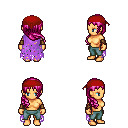
a pixel art fantasy rpg character, female body template, human, tanned skin, maroon tattered cape, teal pants, pink right-swept hairstyle, red bandana, leather bracers, four views (front, back, left, right), 2x2 character sprite sheet, small pixel art, hard edges, no anti-aliasing